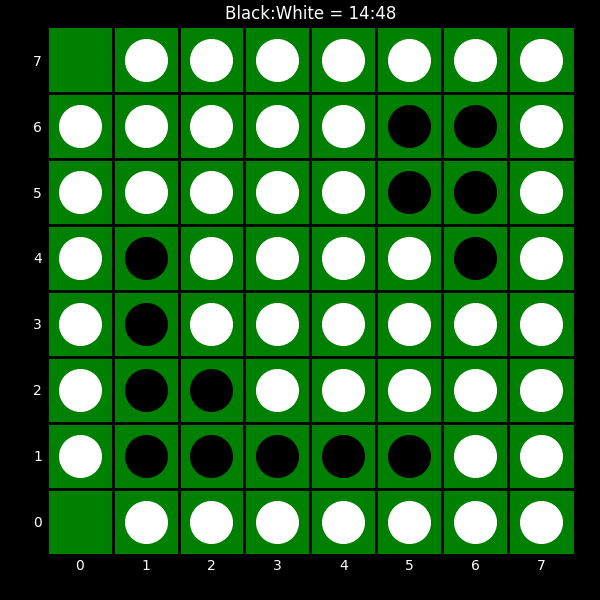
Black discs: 14
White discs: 48